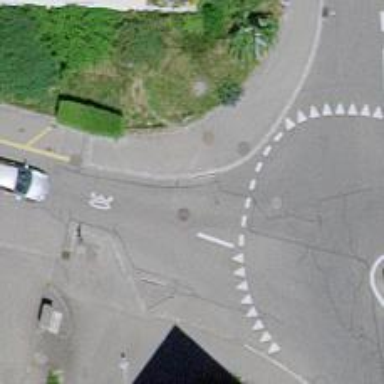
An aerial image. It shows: Chicane for traffic calming.